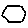
Label: hexagon